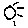
Label: sun